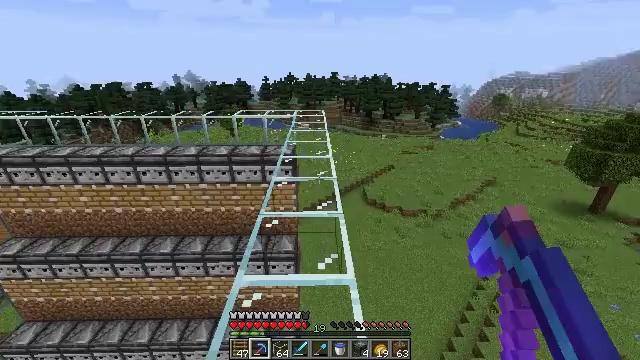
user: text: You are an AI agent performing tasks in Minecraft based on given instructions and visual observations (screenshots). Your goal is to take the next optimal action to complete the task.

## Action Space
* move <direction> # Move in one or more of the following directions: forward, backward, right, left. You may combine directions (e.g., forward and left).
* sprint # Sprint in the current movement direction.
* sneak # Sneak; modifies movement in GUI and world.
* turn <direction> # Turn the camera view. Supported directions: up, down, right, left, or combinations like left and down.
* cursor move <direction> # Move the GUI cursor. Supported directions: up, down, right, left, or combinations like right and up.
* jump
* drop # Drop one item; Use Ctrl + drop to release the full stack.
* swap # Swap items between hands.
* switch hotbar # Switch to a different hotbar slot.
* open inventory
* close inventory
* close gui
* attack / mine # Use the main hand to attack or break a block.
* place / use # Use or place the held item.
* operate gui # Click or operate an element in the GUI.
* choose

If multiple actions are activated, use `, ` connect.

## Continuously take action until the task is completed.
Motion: motion action
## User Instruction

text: Mine the glass to clear the view.
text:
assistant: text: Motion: no_op